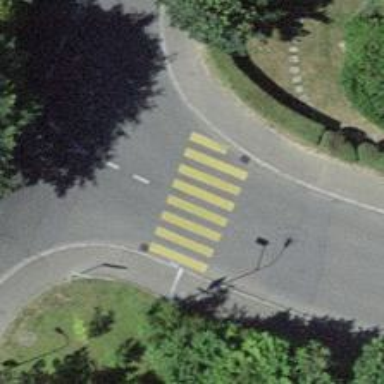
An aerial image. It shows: Uncontrolled zebra crossing with notable zebra markings.